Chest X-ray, PA view. Patient: 39 years old, sex M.
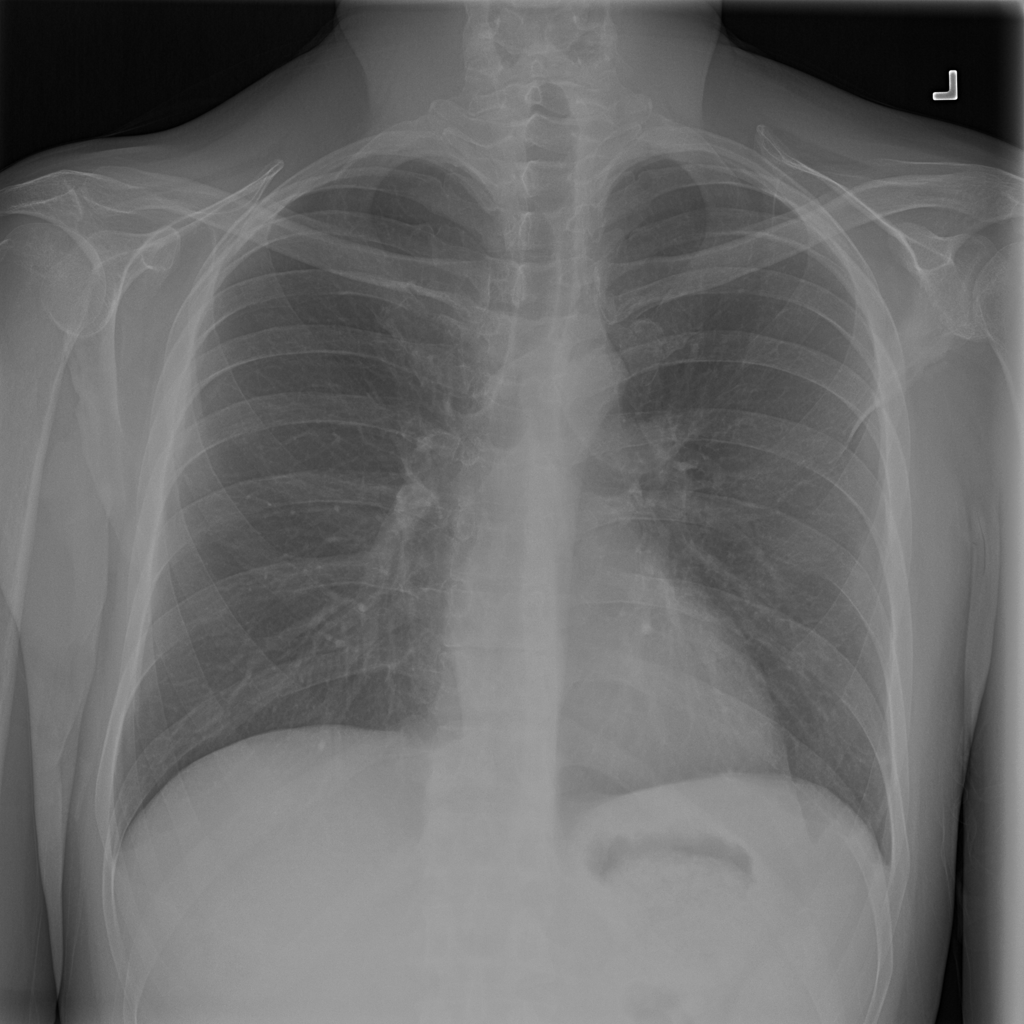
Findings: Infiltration